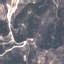
Label: HerbaceousVegetation